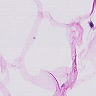
Metastatic tissue present: no